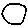
Label: moon